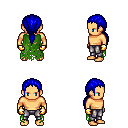
a pixel art fantasy rpg character, male body template, human, tanned skin, green tattered cape, metal pants, blue ponytail hairstyle, gold gloves, four views (front, back, left, right), 2x2 character sprite sheet, small pixel art, hard edges, no anti-aliasing